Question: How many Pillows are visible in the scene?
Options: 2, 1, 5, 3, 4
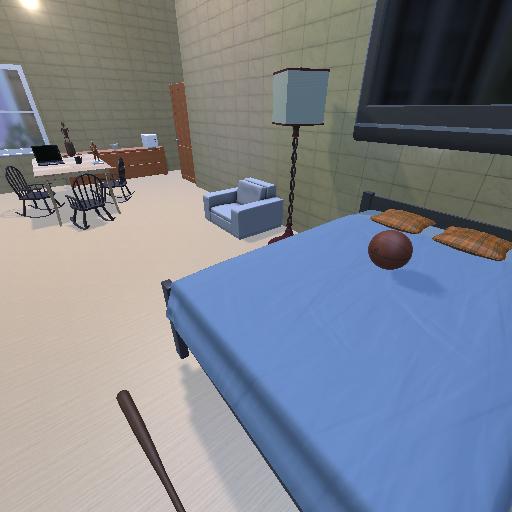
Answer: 2